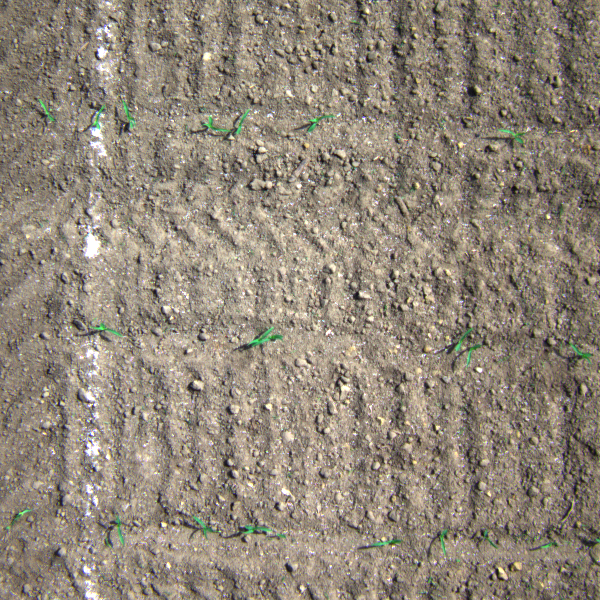
Acquisition date: 2023-05-25
Tile: 0672
Annotated plant instances:
label: maize
label: maize
label: maize
label: maize
label: maize
label: maize
label: maize
label: maize
label: maize
label: maize
label: maize
label: maize
label: maize
label: maize
label: maize
label: maize
label: maize
label: maize
label: maize
label: maize
label: maize
label: maize
label: weed_other
label: weed_other
label: weed_other
label: weed_other
label: weed_other
label: weed_other
label: weed_other
label: weed_other
label: weed_other
label: weed_other
label: weed_other
label: weed_other
label: weed_other
label: weed_other
label: weed_other
label: weed_other
label: weed_other
label: weed_other
label: weed_other
label: weed_other
label: weed_other
label: weed_other
label: weed_other
label: weed_other